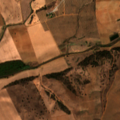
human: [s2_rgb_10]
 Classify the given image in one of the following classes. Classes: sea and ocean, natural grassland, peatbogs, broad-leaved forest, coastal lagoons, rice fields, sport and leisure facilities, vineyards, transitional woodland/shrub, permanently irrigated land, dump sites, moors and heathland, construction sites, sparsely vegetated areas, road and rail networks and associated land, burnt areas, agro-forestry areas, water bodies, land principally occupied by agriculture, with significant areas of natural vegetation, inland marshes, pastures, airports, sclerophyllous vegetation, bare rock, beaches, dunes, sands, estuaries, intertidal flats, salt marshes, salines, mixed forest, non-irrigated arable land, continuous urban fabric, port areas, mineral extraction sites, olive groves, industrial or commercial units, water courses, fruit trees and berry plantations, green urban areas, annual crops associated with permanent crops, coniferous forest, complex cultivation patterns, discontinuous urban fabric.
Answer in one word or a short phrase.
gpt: non-irrigated arable land, permanently irrigated land, olive groves, agro-forestry areas